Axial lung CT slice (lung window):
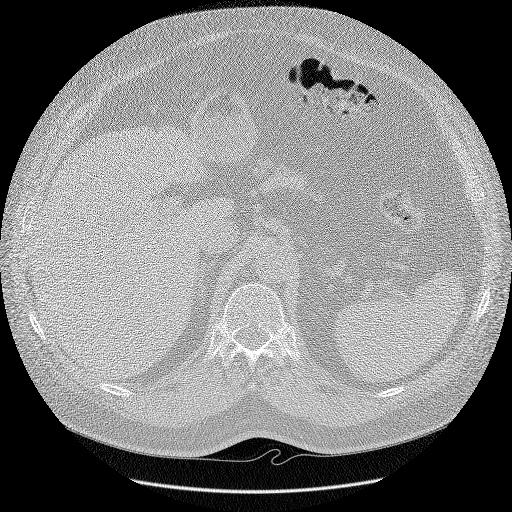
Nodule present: no